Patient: sex M, age 52
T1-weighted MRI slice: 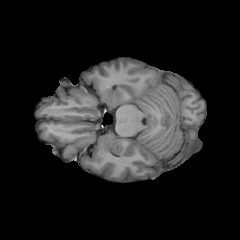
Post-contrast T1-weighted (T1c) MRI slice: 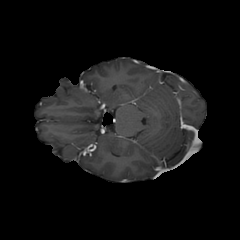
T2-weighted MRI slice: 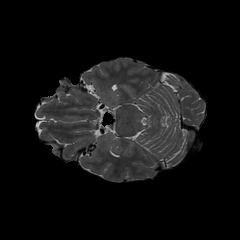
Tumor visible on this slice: no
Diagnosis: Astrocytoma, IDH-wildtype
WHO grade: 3